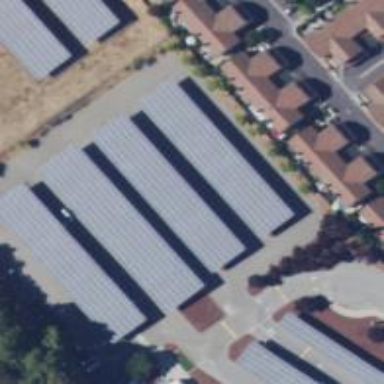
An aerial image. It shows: Solar photovoltaic panel generator on roof of building.